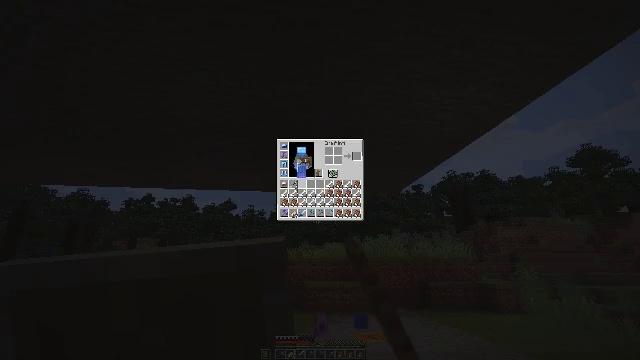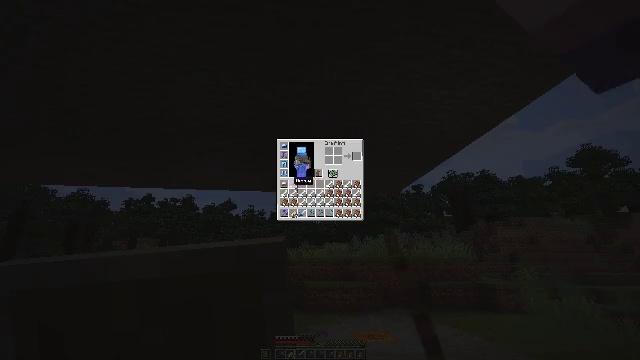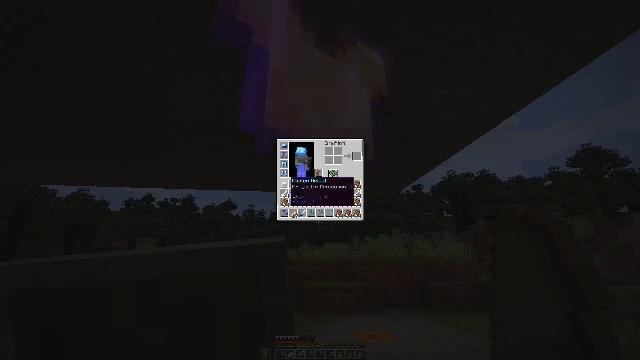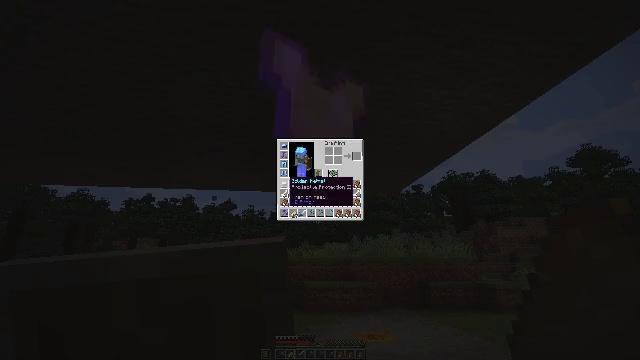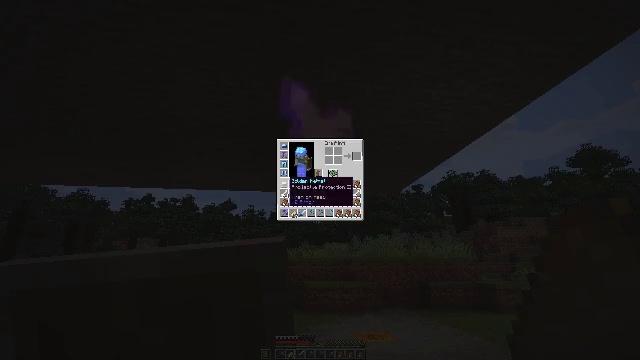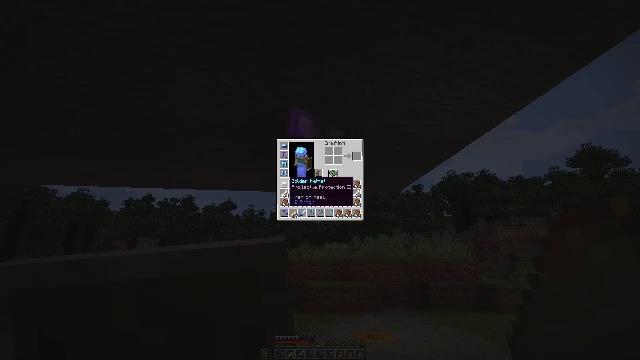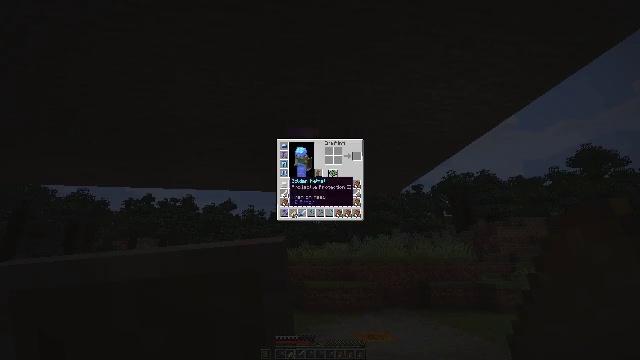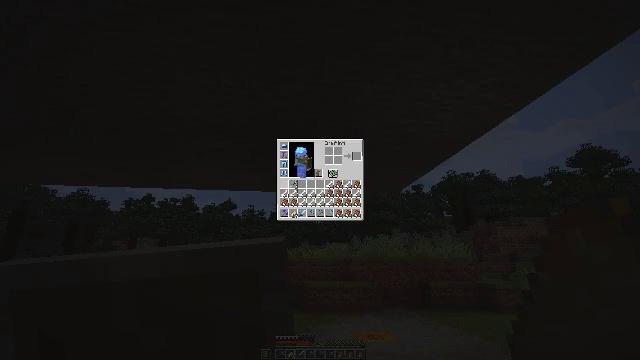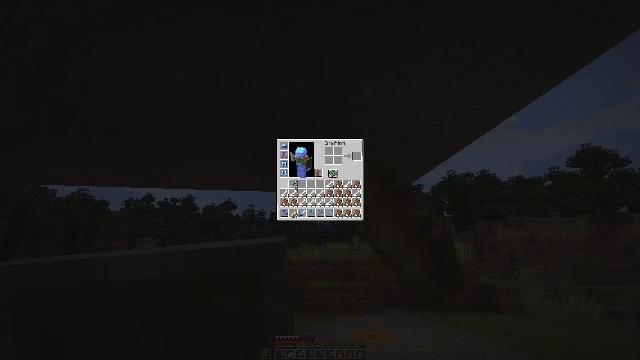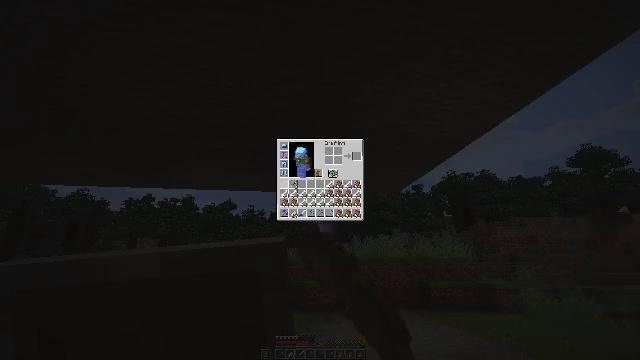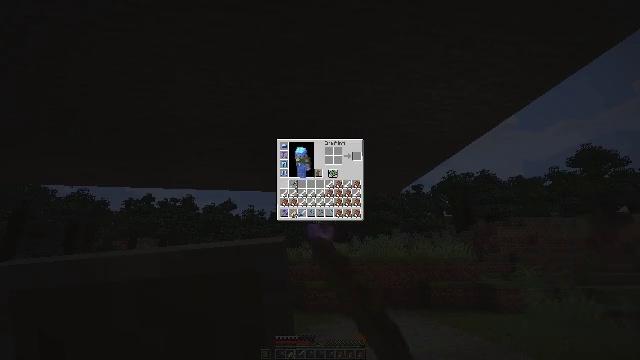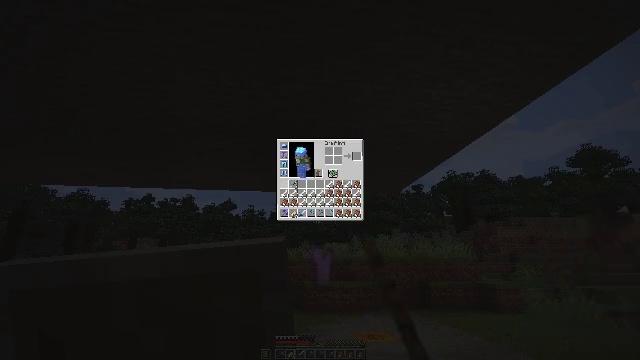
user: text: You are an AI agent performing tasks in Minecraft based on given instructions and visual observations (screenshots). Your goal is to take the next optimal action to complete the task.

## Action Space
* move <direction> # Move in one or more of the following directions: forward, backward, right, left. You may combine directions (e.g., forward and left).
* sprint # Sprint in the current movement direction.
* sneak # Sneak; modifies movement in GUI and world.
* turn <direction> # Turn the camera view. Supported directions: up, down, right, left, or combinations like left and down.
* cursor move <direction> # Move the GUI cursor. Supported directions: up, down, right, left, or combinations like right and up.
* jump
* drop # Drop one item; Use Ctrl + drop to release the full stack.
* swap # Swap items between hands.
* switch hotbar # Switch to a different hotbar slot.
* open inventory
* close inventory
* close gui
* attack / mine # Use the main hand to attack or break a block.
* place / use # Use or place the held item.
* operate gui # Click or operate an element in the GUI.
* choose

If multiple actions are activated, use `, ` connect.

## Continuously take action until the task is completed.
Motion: motion action
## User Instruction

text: Remove a golden helmet from the inventory.
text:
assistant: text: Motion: sprint, turn left
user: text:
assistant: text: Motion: sprint, turn left
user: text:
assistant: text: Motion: sprint
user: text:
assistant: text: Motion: sprint
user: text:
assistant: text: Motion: sprint
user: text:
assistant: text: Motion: sprint
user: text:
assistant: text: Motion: sprint, drop
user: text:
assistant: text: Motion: sprint, drop
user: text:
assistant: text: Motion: drop
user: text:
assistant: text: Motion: drop
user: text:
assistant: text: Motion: no_op
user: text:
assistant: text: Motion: no_op